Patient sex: M
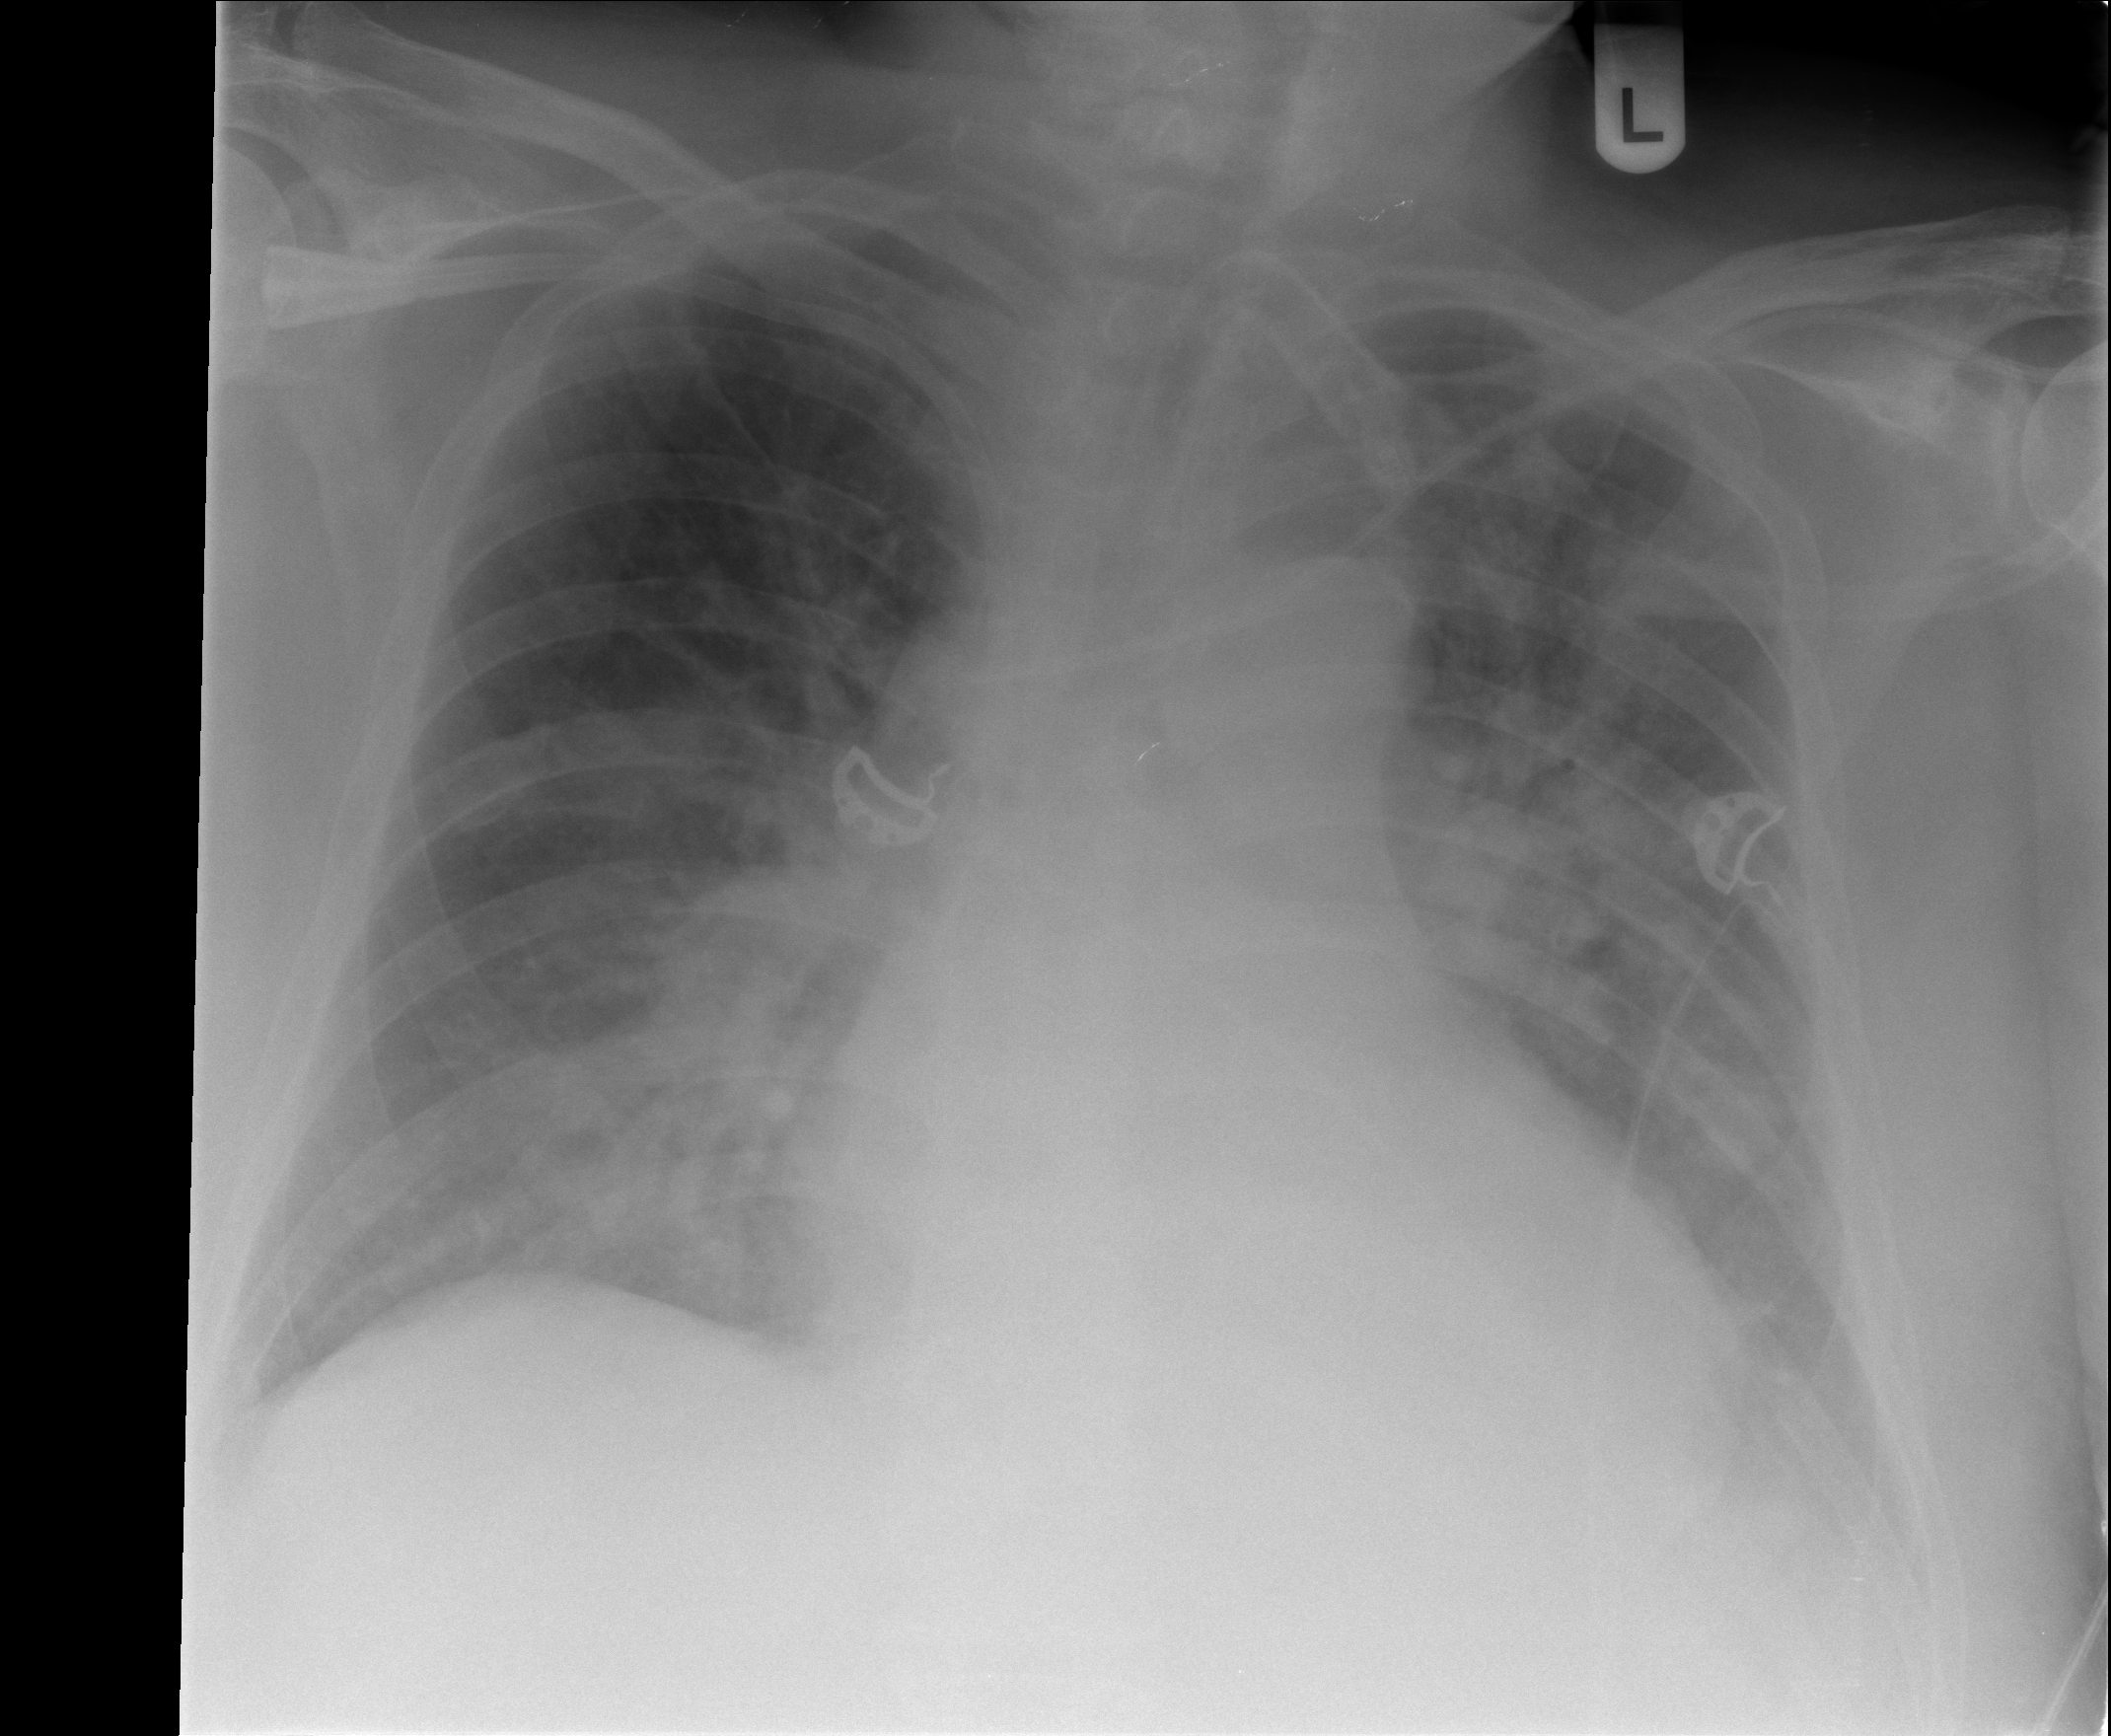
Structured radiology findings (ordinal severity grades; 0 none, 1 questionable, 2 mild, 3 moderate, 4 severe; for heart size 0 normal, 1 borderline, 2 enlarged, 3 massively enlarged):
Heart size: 2
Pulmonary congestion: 3
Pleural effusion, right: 2
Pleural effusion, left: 2
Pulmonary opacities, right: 2
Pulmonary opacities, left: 2
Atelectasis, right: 2
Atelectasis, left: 2